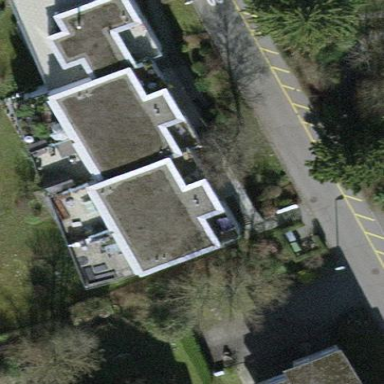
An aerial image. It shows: Modern apartment building with flat skillion roof.